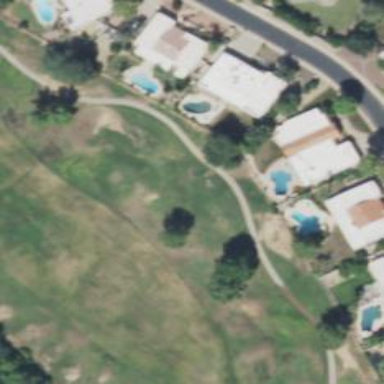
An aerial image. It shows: Path for both roads and golfers.